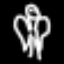
Label: angel